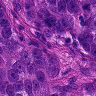
Metastatic tissue present: yes